Field crop: maize
Growth stage: 2
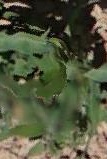
Species: maize